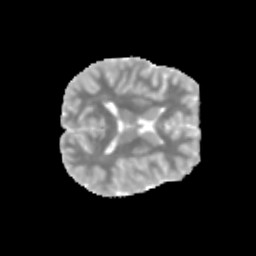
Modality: MD
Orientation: axial
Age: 11
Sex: male
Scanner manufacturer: siemens
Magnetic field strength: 3 T
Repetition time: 3.8 s
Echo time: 0.07 s